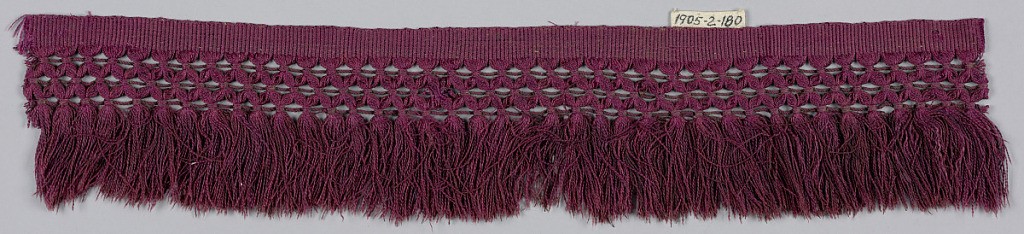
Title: Fringe
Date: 17th century
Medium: silk Technique: plain weave
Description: Red fringe with a plain weave heading, band in trellis pattern and skirt threads.